Question: I have this image:

I also have an a value whose range is [0, p]. Essentialy, it represents the visible angle.
I want to apply a dynamic transparent mask to the image, so if a equals p/2, only the left half is visible.
I've thought of this process to calculate each pixel visibility:
'''
private boolean[][] getVisibilityArray(final int height, final int width, final double value) {
final boolean[][] visibility = new boolean[width][height];
for (int y = 0; y < height; y++) {
for (int x = 0; x < width; x++) {
final double xInSqrt = (width / 2) - x;
final double yInSqrt = height - y;
final double sumInSqrt = xInSqrt * xInSqrt + yInSqrt * yInSqrt;
final double hipotenusa = Math.sqrt(sumInSqrt);
final double adyacente = Math.abs((width / 2) - x);
final double cos = adyacente / hipotenusa;
double angle = Math.acos(cos);
if (x > width / 2) {
angle = Math.PI - angle;
}
visibility[x][y] = angle <= value;
}
}
return visibility;
}
'''
However, generating the bitmap and applying the mask to my original bitmap is beyond my understanding.
How can I achieve this effect?
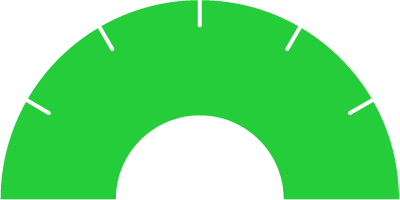
Answer: In the end, the answer was more obvious than I initially thought.
'''
final boolean[][] visibility = getVisibilityArray(currentGauge.getHeight(),
currentGauge.getWidth(), angle);
final Bitmap clone = Bitmap.createBitmap(currentGauge.getWidth(),
currentGauge.getHeight(), Config.ARGB_8888);
for (int y = 0; y < currentGauge.getHeight(); y++) {
for (int x = 0; x < currentGauge.getWidth(); x++) {
if (!visibility[x][y]) {
clone.setPixel(x, y, 0);
} else {
clone.setPixel(x, y, currentGauge.getPixel(x, y));
}
}
}
'''
Clone contains the desired bitmap. No masking, just setting the unwanted pixels to 0 (0x00000000 is 0% opacity black) so they become transparent.